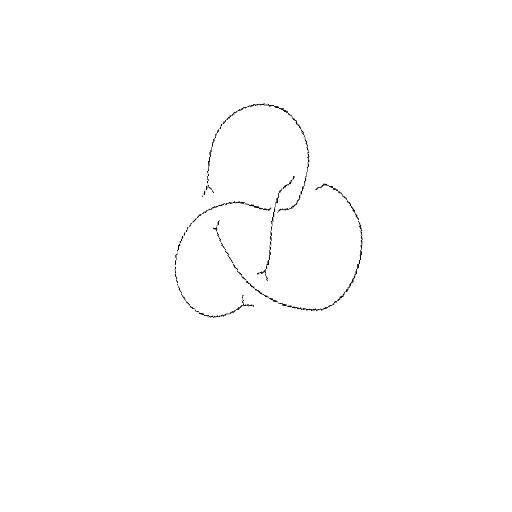
Crossing number: 4